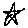
Label: star